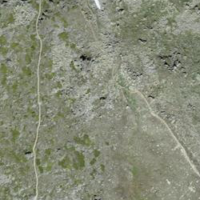
EUNIS habitat code: 26
Species observed at this site:
Silene acaulis
Saxifraga exarata
Larix decidua